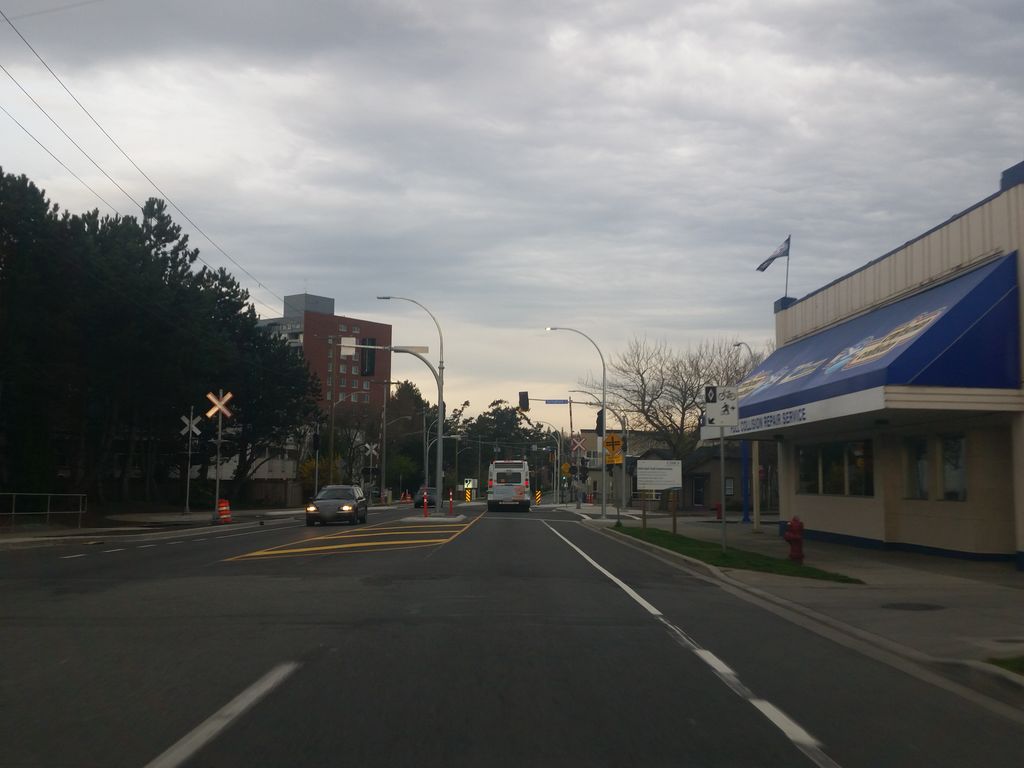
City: victoria